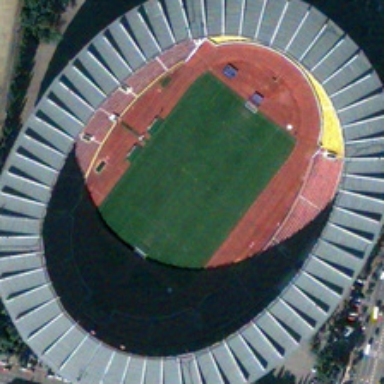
A circular square is located in the middle of the road .